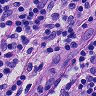
Metastatic tissue present: no